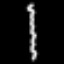
Label: squiggle